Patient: sex M, age 48
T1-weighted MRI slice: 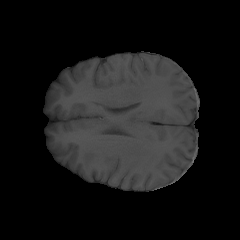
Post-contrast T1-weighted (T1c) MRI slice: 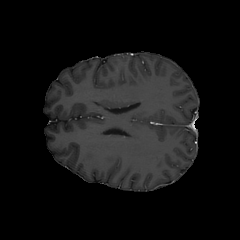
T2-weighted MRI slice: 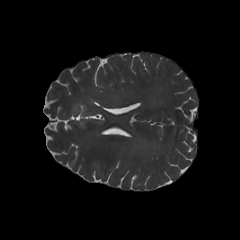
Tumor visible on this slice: no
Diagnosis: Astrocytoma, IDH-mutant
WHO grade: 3